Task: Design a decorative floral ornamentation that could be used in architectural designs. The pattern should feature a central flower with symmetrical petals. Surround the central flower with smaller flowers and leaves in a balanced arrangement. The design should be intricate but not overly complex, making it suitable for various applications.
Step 1110:
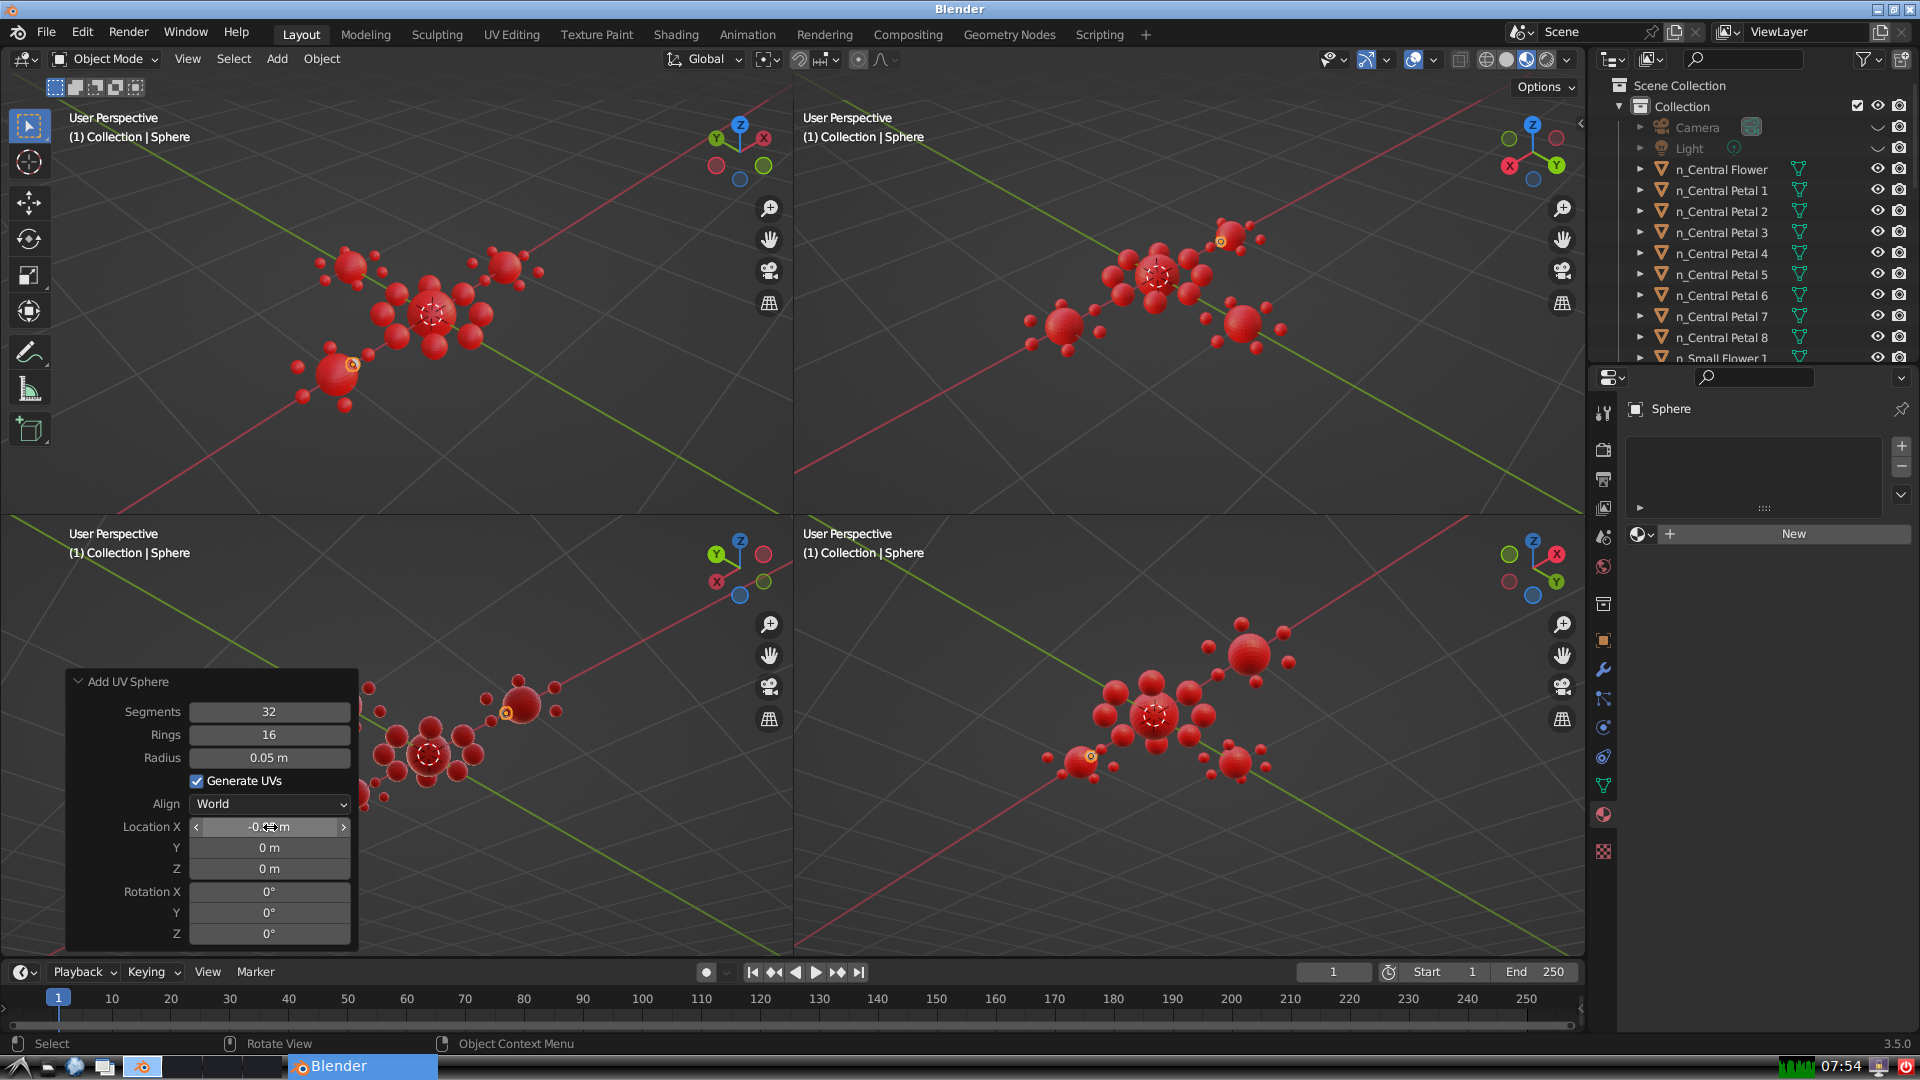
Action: {"mouse_move": [270, 849]}